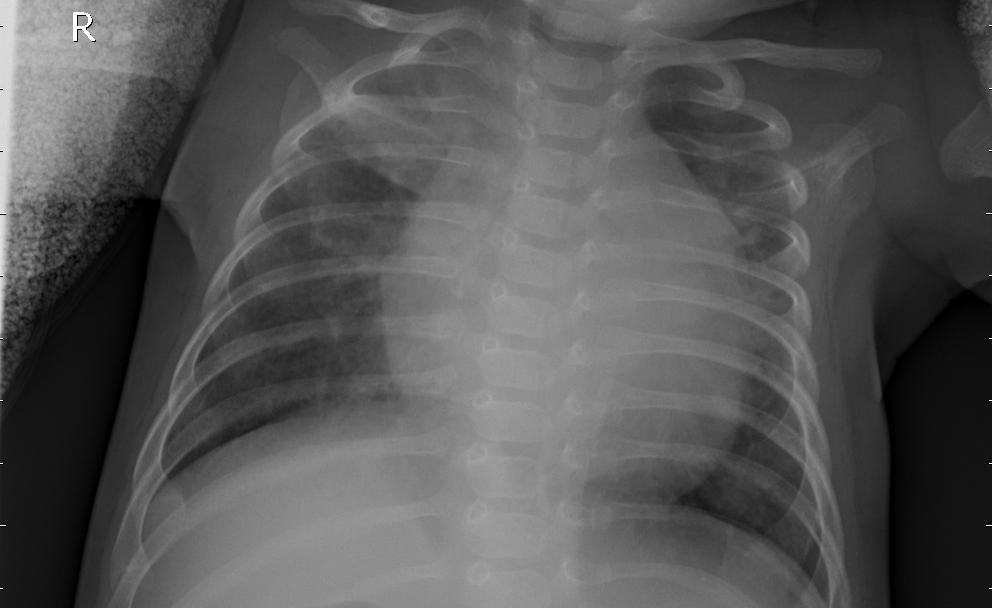
Diagnosis: PNEUMONIA